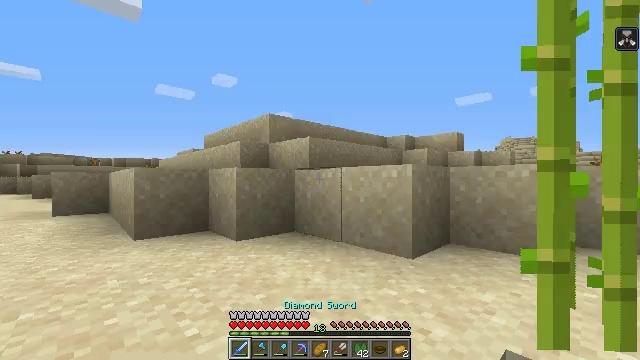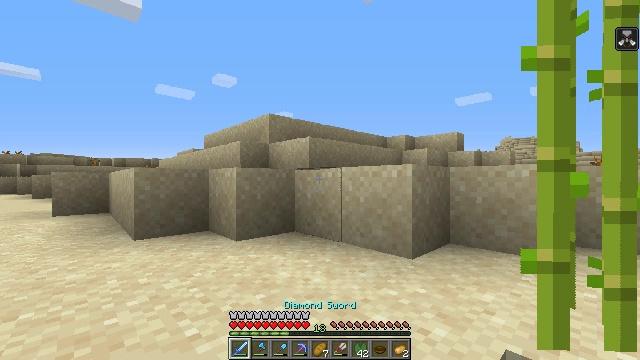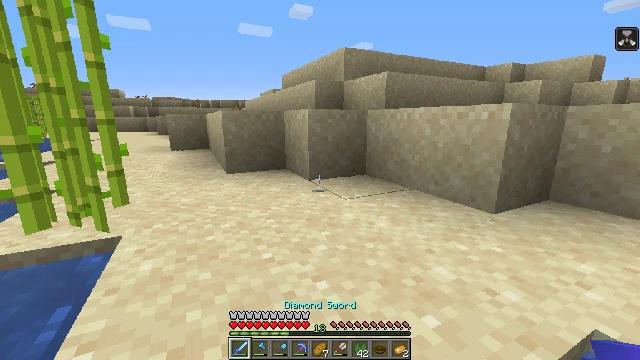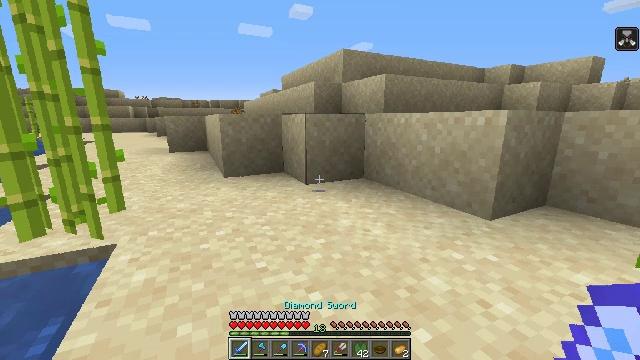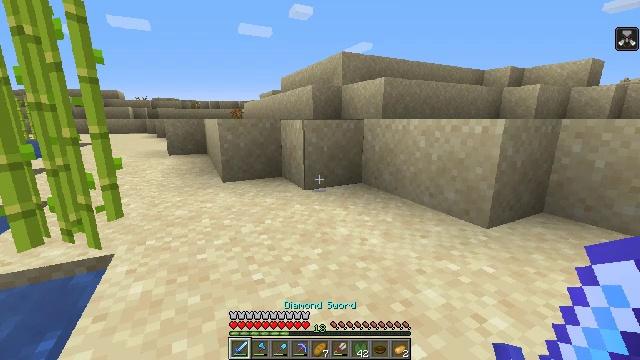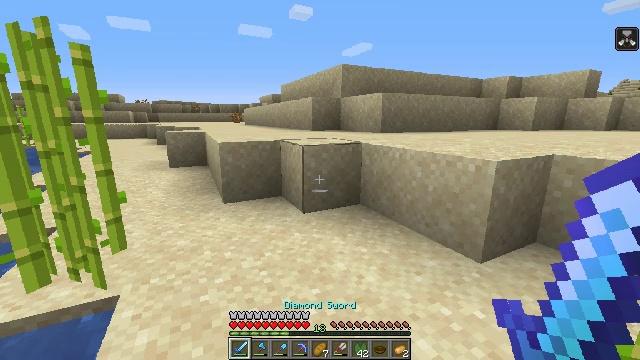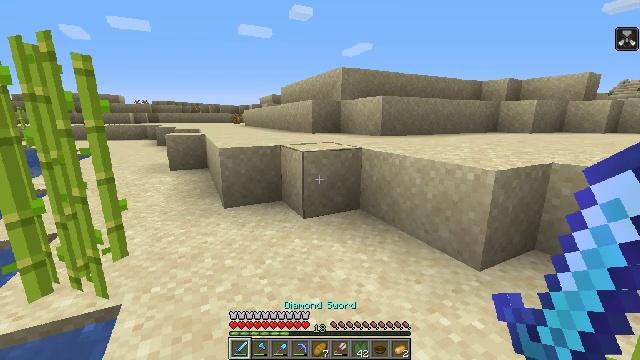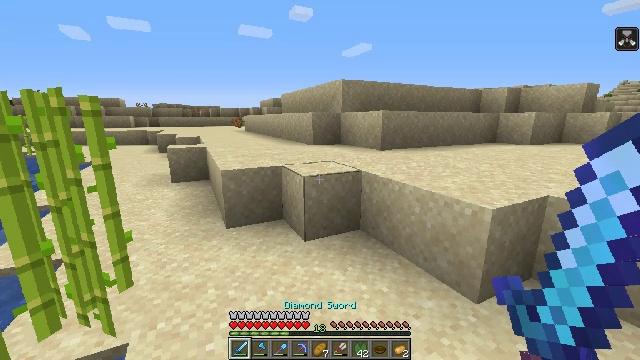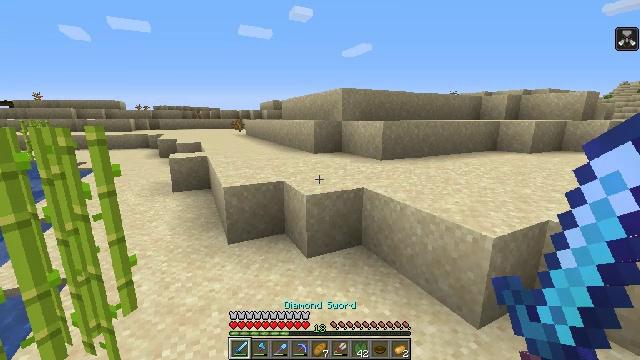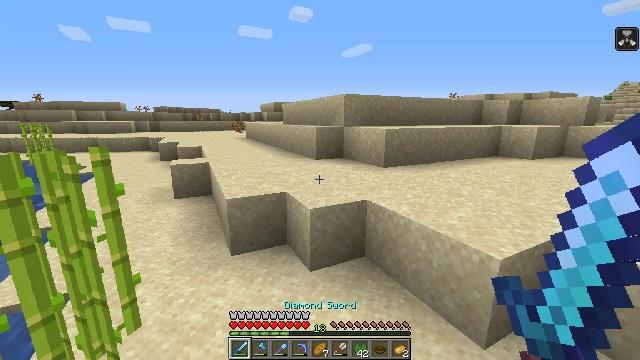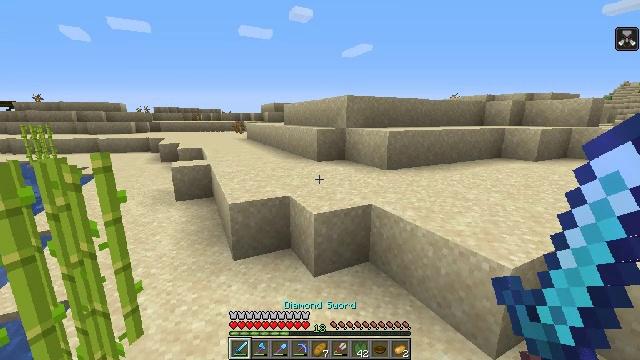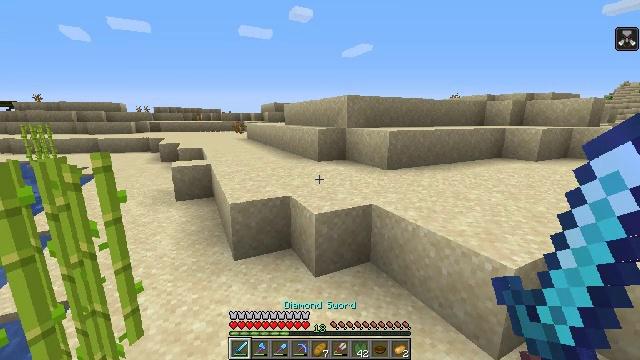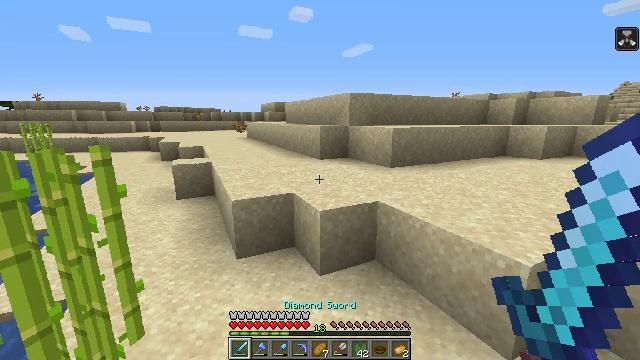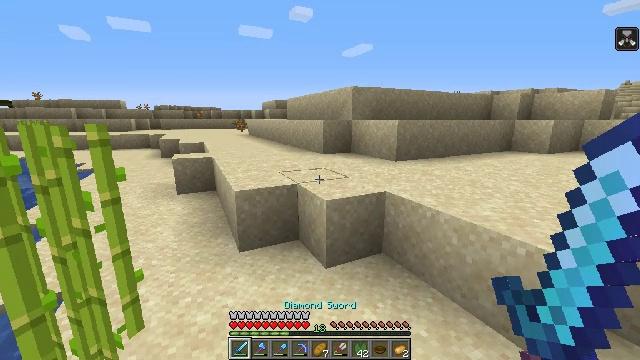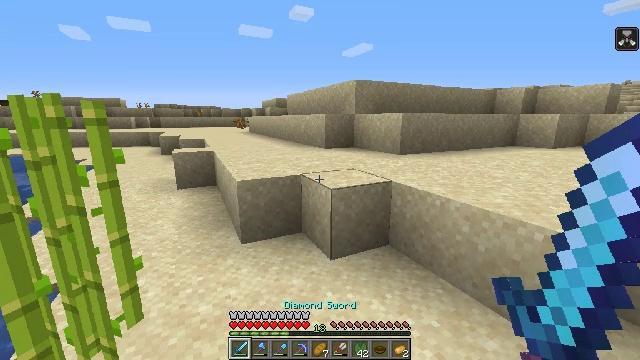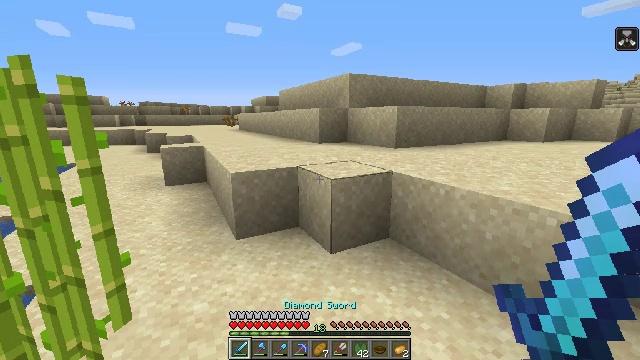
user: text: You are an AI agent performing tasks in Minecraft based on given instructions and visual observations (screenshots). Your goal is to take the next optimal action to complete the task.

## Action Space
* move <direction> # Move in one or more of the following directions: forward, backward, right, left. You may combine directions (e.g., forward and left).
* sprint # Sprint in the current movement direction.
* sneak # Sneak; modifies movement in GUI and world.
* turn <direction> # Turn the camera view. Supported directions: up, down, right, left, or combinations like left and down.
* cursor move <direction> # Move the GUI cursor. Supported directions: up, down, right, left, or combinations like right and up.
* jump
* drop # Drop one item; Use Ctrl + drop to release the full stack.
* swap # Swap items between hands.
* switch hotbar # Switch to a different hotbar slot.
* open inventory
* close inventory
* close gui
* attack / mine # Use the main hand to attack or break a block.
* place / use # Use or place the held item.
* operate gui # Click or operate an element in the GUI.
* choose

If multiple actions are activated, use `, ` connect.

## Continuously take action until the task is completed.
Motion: motion action
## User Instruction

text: Drop a bowl.
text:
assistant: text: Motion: move forward and move left, use / place, jump
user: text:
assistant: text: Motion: move forward and move left, turn left and down, use / place, jump
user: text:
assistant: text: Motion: move forward and move left, jump
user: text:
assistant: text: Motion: move forward and move left, jump
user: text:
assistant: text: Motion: move forward and move left, jump
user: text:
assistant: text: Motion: move forward and move left, jump
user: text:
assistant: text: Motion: move forward and move left, jump
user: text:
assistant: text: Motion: move forward and move left, jump
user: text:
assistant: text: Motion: move forward and move left, jump
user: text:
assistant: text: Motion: move forward and move left, jump
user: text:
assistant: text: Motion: move forward and move left, jump
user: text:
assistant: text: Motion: move forward and move left, jump
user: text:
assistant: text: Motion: move forward and move left, jump
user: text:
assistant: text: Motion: move forward and move left, jump
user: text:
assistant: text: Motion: move forward and move left, turn right, jump
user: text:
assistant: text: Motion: move forward and move left, turn right and up, jump
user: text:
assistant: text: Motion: move forward and move left, turn right, jump
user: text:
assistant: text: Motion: move forward and move left, jump
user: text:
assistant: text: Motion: move forward and move left, turn left
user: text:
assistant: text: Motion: move forward and move left
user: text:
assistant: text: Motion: move forward and move left, turn left
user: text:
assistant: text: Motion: move forward, turn left
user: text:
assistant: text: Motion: move forward and move right
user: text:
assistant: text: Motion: move forward and move right
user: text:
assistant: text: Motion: move forward and move right
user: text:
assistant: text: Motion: move right
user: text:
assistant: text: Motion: move right
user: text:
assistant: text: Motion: move forward and move right, turn up
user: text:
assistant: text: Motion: move forward and move right
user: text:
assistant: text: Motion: move forward, turn right